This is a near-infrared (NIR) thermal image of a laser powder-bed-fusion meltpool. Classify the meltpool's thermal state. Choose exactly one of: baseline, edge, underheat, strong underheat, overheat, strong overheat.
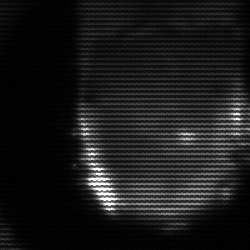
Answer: baseline